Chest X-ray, PA view. Patient: 25 years old, sex F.
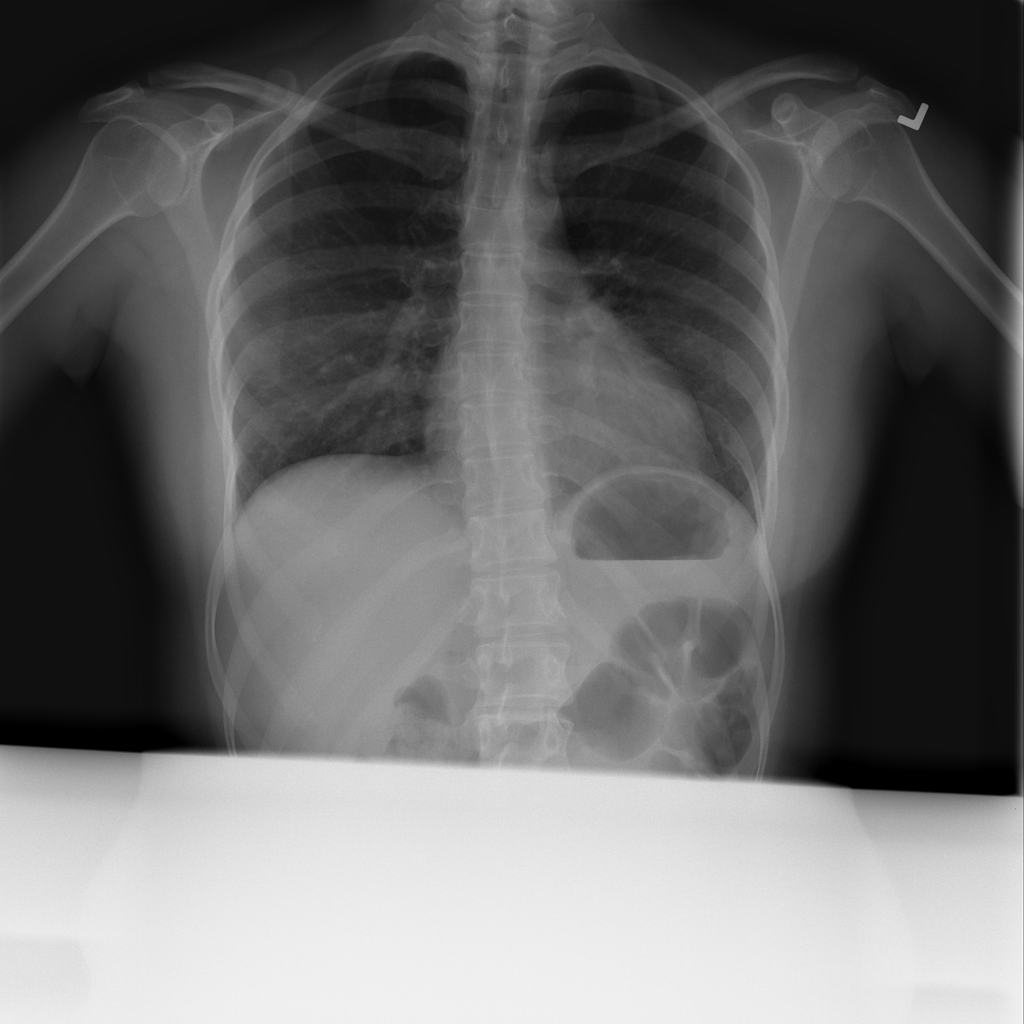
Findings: No Finding